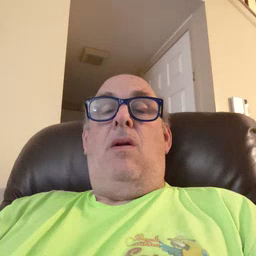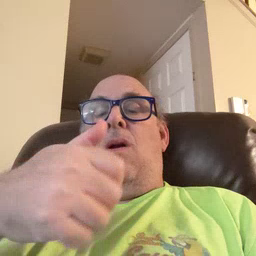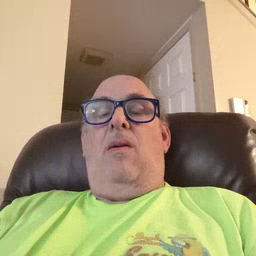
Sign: any